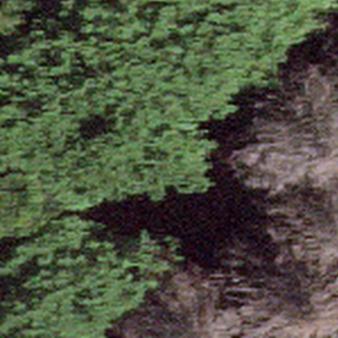
Label: other